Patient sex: F
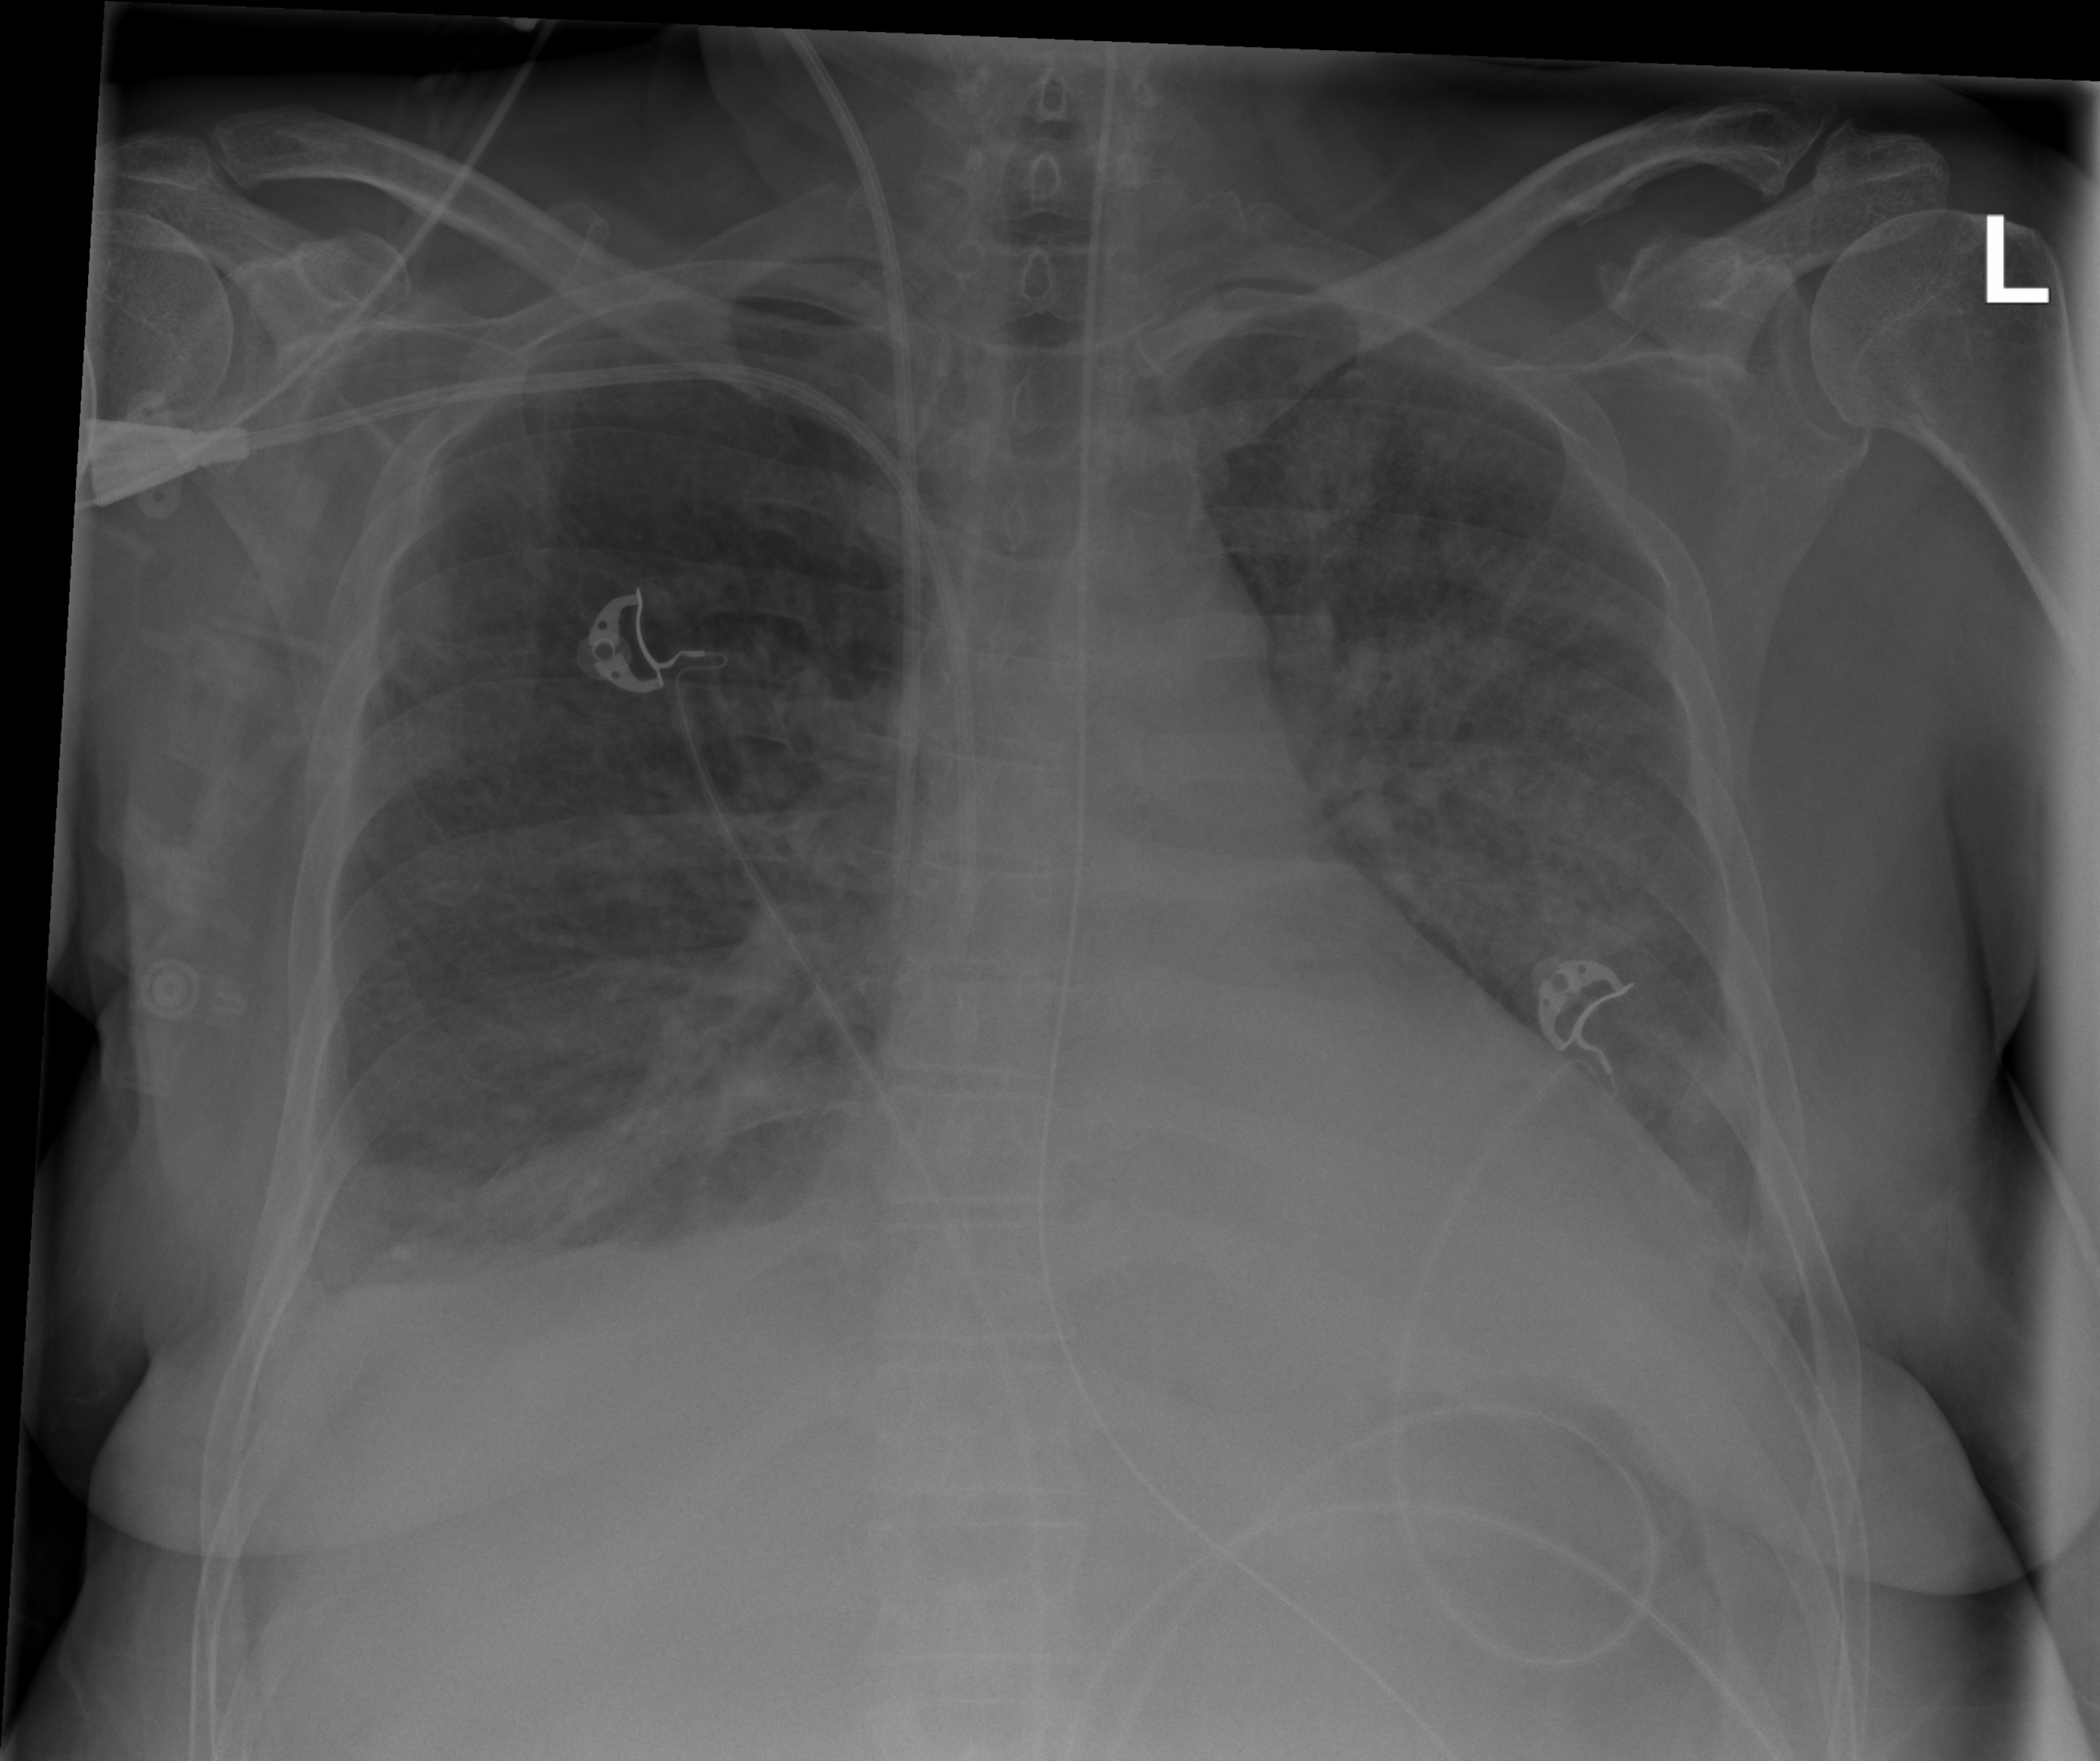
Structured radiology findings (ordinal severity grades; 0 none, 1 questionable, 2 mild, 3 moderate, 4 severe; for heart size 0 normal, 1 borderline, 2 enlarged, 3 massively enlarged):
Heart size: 1
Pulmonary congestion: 2
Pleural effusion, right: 2
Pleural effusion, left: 2
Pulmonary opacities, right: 2
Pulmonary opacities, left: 3
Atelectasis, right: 3
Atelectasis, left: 2